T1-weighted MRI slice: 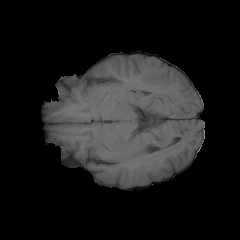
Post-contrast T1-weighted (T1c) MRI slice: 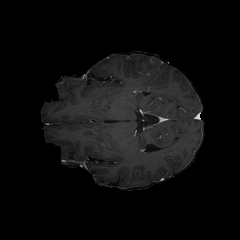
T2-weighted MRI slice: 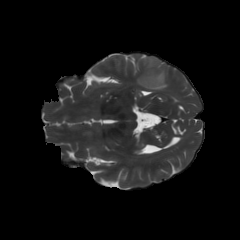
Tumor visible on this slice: yes